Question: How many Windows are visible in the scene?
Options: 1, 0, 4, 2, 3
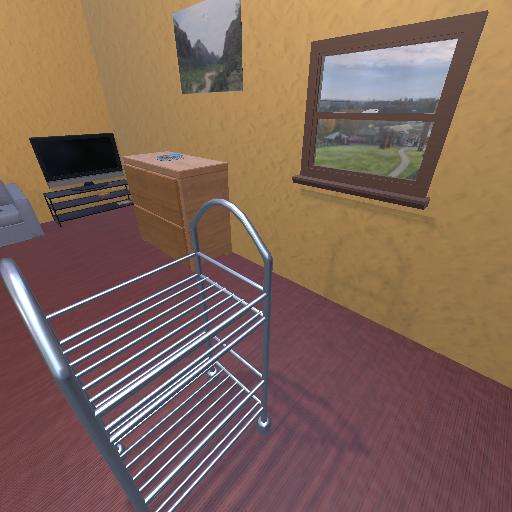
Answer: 1